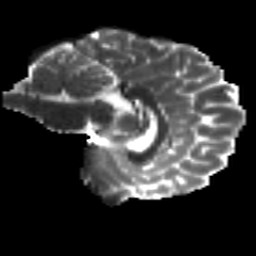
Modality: T2w
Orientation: sagittal
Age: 22
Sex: male
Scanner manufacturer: siemens
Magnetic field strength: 3 T
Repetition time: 8.8 s
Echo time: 0.085 s